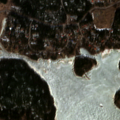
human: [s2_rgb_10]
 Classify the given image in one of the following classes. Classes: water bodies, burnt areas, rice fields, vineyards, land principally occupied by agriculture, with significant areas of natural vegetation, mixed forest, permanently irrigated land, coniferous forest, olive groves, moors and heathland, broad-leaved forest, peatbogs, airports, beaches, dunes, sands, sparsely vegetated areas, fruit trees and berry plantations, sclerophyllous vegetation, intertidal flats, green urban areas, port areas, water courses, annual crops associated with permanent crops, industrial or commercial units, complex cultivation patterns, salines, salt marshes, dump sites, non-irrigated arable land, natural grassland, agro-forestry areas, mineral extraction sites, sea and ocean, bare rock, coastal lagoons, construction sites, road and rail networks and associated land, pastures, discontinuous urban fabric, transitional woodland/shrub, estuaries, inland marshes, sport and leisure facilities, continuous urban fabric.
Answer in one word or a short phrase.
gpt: discontinuous urban fabric, mixed forest, salt marshes, sea and ocean